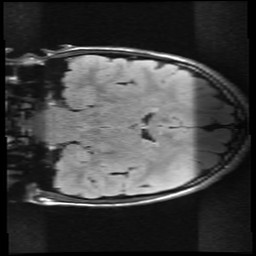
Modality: FLAIR
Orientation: coronal
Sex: male
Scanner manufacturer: ge
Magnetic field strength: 3 T
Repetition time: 9 s
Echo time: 0.1216 s